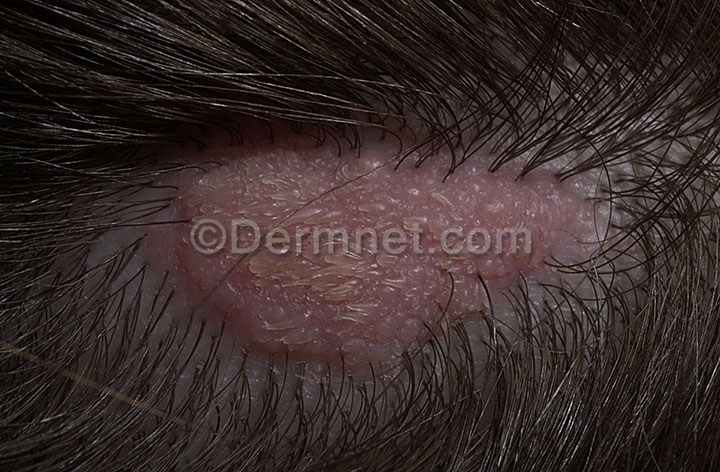
Disease: Seborrheic Keratoses and other Benign Tumors